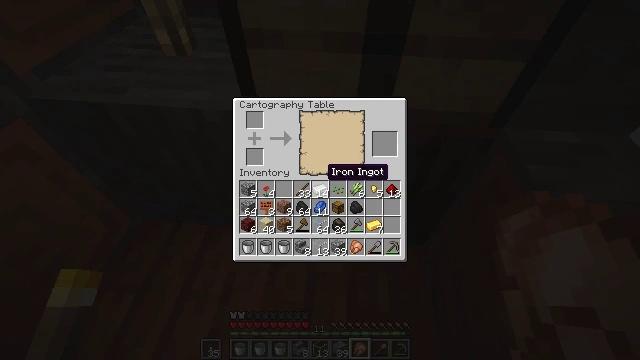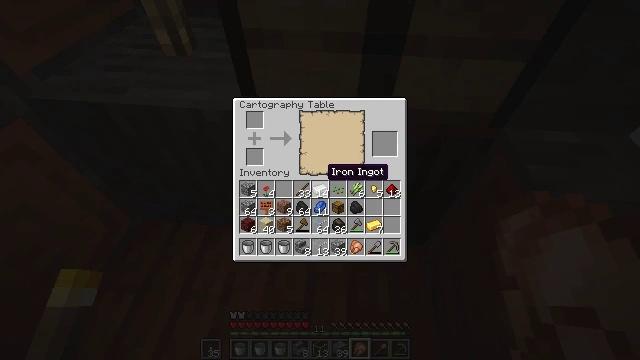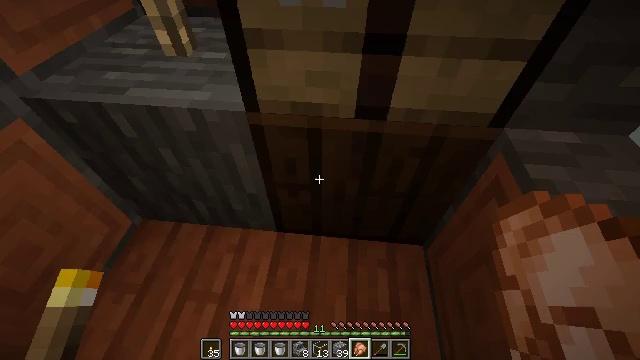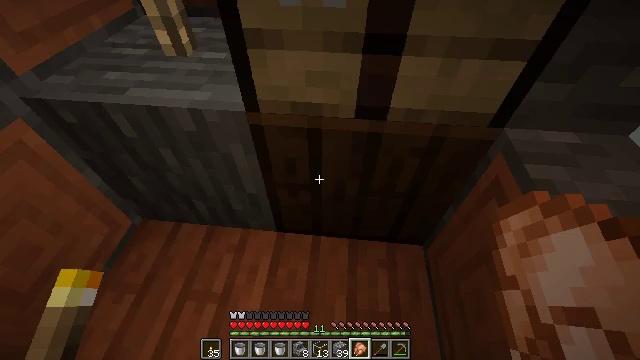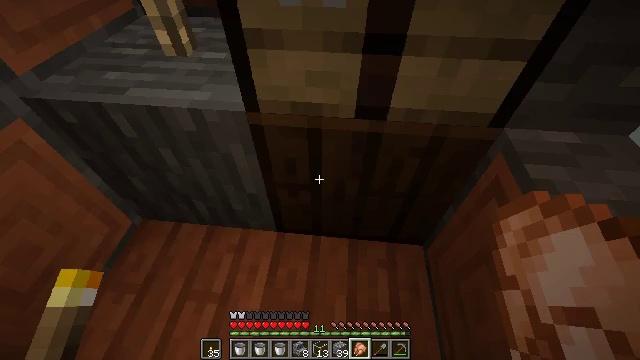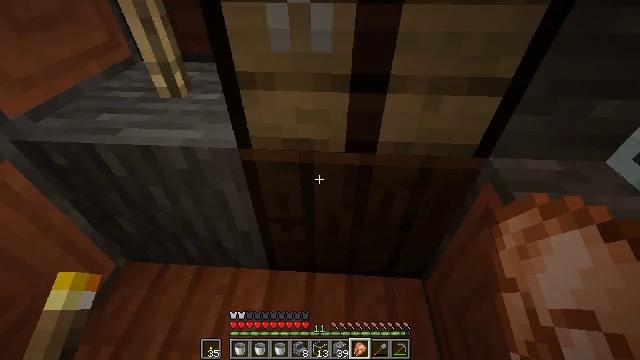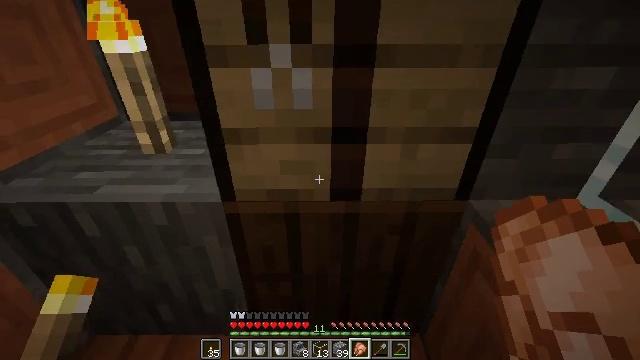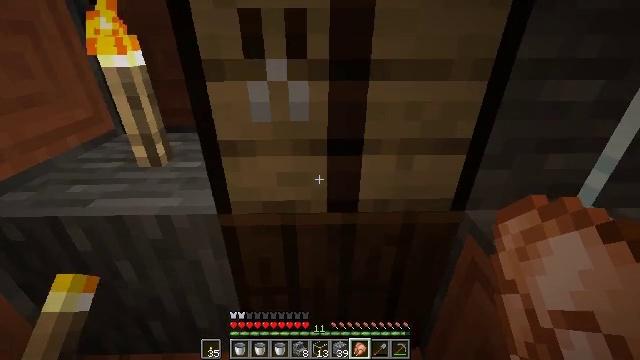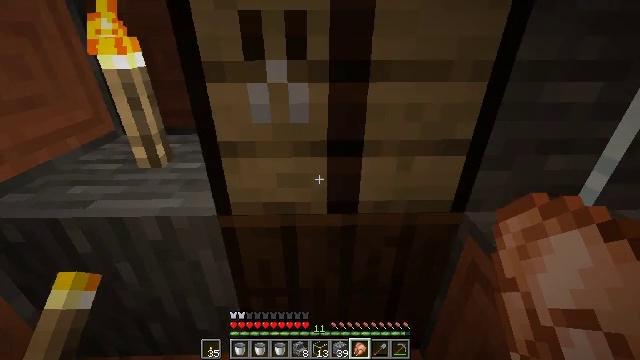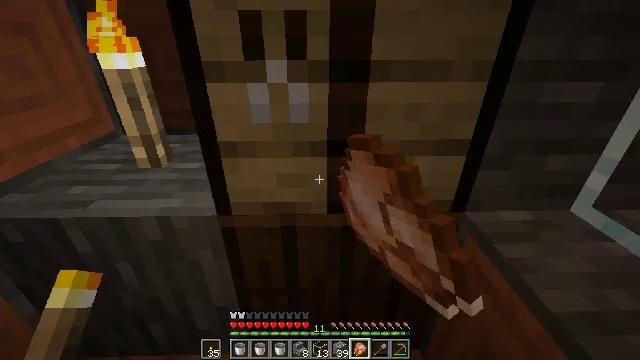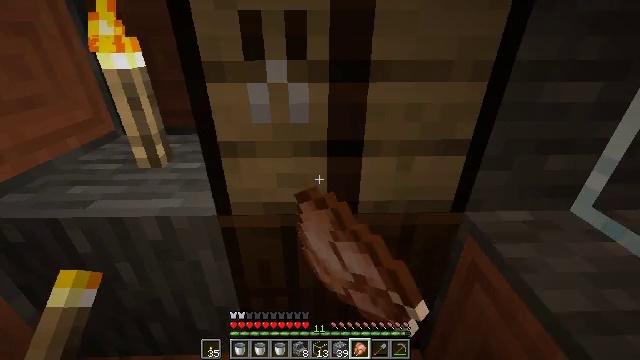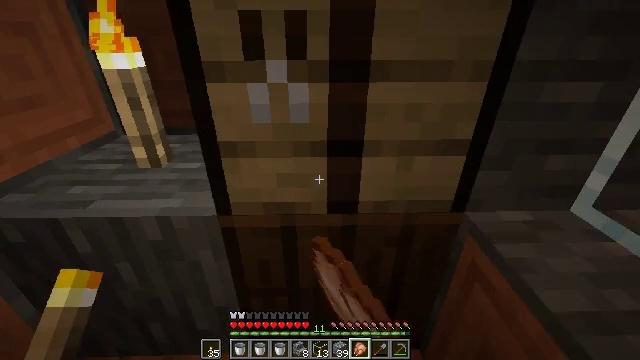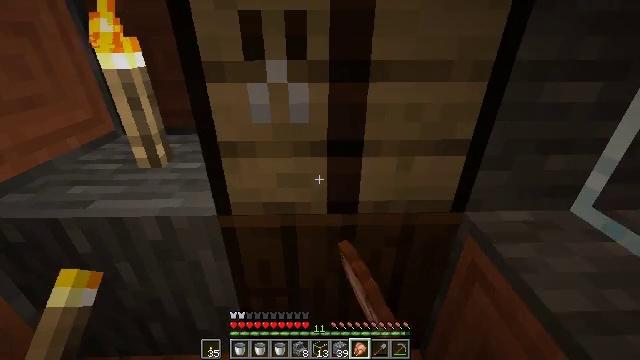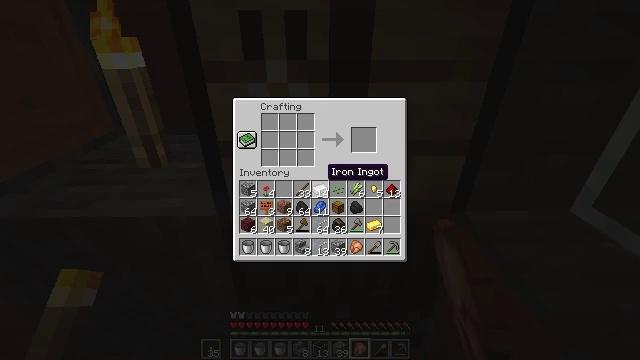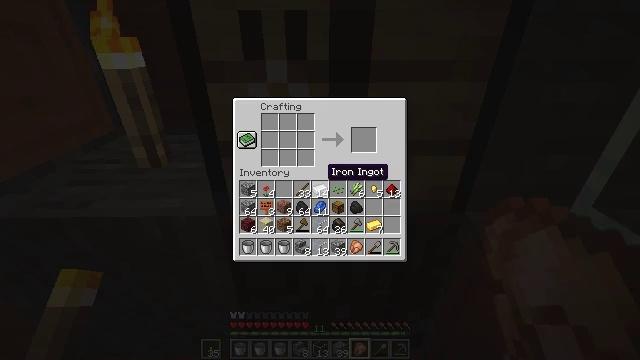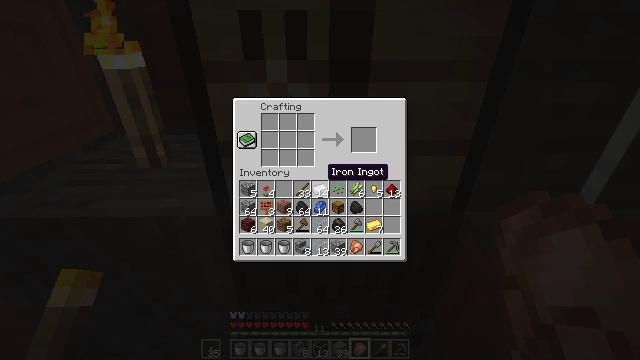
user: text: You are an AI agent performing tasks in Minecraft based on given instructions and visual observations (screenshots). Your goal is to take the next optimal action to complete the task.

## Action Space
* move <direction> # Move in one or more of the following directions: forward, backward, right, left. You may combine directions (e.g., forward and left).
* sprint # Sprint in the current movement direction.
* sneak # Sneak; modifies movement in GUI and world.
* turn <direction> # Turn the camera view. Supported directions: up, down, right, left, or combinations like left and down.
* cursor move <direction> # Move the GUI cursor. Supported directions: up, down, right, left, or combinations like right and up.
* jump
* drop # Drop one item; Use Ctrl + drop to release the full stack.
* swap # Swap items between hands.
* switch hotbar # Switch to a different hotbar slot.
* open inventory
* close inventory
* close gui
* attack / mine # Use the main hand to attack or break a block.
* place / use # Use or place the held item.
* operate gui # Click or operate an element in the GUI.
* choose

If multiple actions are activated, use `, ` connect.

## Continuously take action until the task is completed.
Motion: motion action
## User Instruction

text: Craft an acacia fence gate with acacia planks and sticks.
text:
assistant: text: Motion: no_op
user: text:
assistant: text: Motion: no_op
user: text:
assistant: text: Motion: close gui
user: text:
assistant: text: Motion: no_op
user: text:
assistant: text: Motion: turn right and up
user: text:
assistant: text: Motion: turn right and up
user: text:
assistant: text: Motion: turn up
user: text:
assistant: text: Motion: use / place
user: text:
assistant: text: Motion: use / place
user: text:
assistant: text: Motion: use / place
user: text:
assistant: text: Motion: use / place
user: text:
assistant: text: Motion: no_op
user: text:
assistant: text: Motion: open gui
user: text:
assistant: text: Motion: no_op
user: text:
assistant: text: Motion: no_op
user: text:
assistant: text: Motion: no_op
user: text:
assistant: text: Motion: no_op
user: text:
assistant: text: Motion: no_op
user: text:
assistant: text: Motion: no_op
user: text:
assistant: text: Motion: no_op
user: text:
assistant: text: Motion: no_op
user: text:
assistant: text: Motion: no_op
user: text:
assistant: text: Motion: no_op
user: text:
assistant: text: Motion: no_op
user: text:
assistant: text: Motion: no_op
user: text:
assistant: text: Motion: no_op
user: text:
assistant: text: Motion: no_op
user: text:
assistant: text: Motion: no_op
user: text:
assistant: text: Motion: no_op
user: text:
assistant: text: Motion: no_op